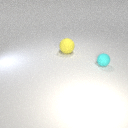
large yellow rubber sphere to the left of small cyan rubber sphere